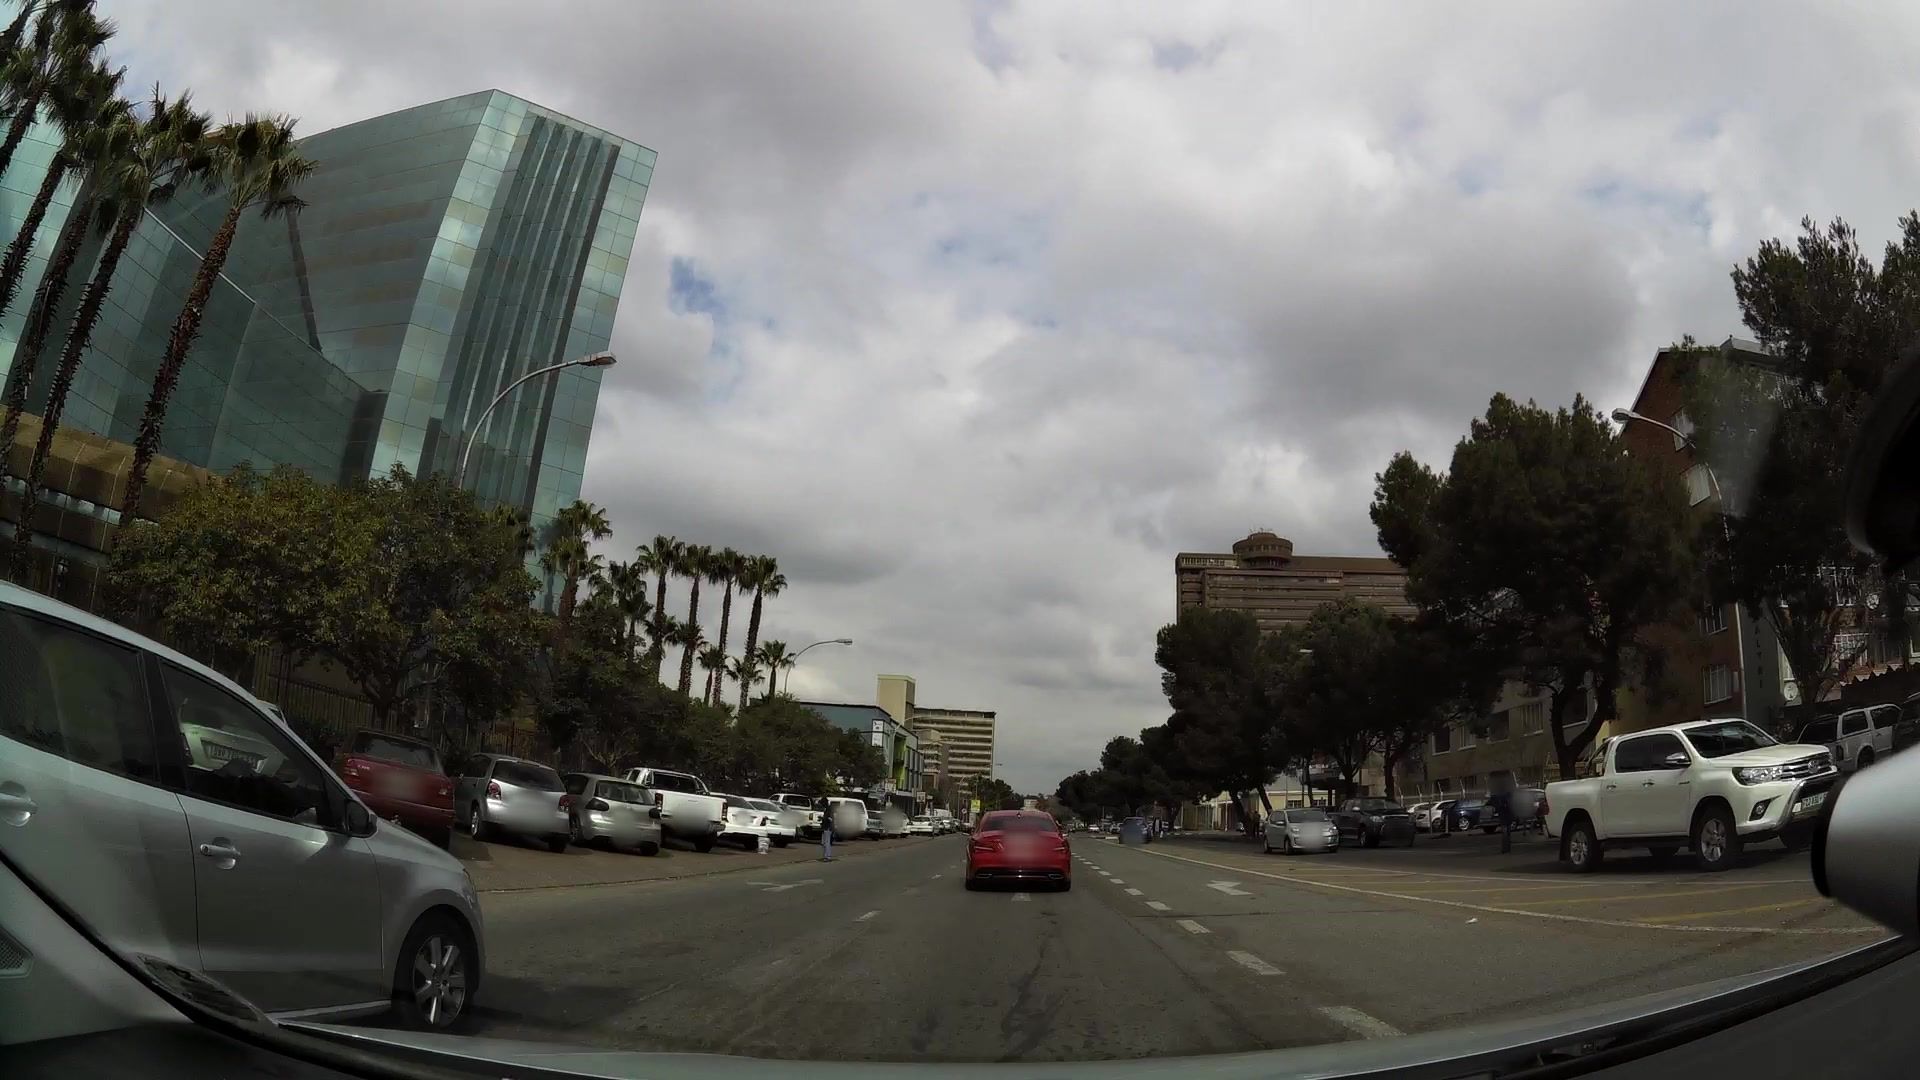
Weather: cloudy
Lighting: day
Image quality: good
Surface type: driving surface
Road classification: primary
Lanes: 3
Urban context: urban centre
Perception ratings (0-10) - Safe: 3.57, Lively: 4.58, Beautiful: 6.79, Boring: 3.93, Depressing: 2.42, Wealthy: 5.36